Question: Ive got a chat system in my app, and im attempting to make dynamic cells to have dynamic height according to how much text is in the cell, pretty common thing people try to do, however i cant get to get mine working properly.
Also the messages align to the right, the sender is supposed to be on the left and the reciever should be on the right... heres what i have done with the storyboard.
created a TableView with '2 dynamic prototypes', inside a 'UIViewController'here is the viewController for that... each cell has a label, one left one right, the whole right and left thing work... heres my issue. Its only pulling to the right for all, so basically my 'if' isnt happening and my 'else' is overruling. Heres a SS.
So i have two issues... Text wont have multiple lines... along with wont do dynamic height, also... if someone can point me i the right dirrection for getting sender and reciever to show on different sides.

'''
- (UITableViewCell *)tableView:(UITableView *)tableView cellForRowAtIndexPath:(NSIndexPath *)indexPath
{
NSArray *myWords = [[getMessage objectAtIndex:indexPath.row] componentsSeparatedByString:@":oyr4:"];
if (myWords[1] == [MyClass str]){
static NSString *sender = @"sender";
UITableViewCell* cellSender = [_tableView dequeueReusableCellWithIdentifier:sender];
messageContentTo = (UILabel *)[cellSender viewWithTag:83];
self->messageContentTo.backgroundColor = [UIColor colorWithWhite:1.0 alpha:0.8];
self->messageContentTo.lineBreakMode = NSLineBreakByWordWrapping;
[self->messageContentTo sizeToFit];
messageContentTo.text = myWords[4];
return cellSender;
} else {
static NSString *reciever = @"reciever";
UITableViewCell* cellReciever = [_tableView dequeueReusableCellWithIdentifier:reciever];
messageContentFrom = (UILabel *)[cellReciever viewWithTag:84];
messageContentFrom.backgroundColor = [UIColor colorWithWhite:1.0 alpha:0.8];
messageContentFrom.lineBreakMode = NSLineBreakByWordWrapping;
messageContentFrom.font = [UIFont systemFontOfSize:22];
messageContentFrom.numberOfLines = 0;
messageContentFrom.text = myWords[4];
return cellReciever;
}
}
#pragma mark - UITableViewDelegate methods
- (CGFloat)tableView:(UITableView *)tableView heightForRowAtIndexPath:(NSIndexPath *)indexPath {
CGSize size = [[getMessage objectAtIndex:indexPath.row]
sizeWithFont:[UIFont systemFontOfSize:22]
constrainedToSize:CGSizeMake(1000, CGFLOAT_MAX)];
return size.height + 15;
}
'''
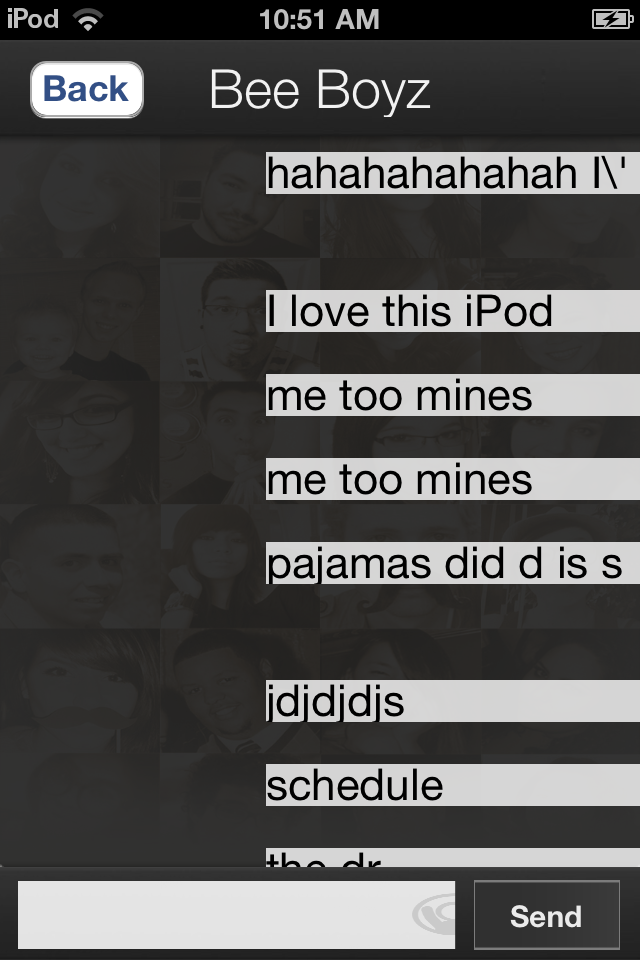
Answer: The left-right problem might be due to this:
'''
if (myWords[1] == [MyClass str])
'''
If myWords[1] is a string, you need to use isEqualToString: not "==" to compare it.
'''
if ([myWords[1] isEqualToString:[MyClass str]])
'''
As far as the label height not adjusting properly, it's hard to tell what's going on without knowing how your labels are set up. I usually do it by making constraints between the label and the top and bottom of the cell in IB. That way, when you change the height of the cell, the label will follow (and of course, set numberOfLines to 0). Also, in your sizeWithFont:constrainedToSize: method, the width you pass into CGSizeMake() should be the width of the label, not 1000.